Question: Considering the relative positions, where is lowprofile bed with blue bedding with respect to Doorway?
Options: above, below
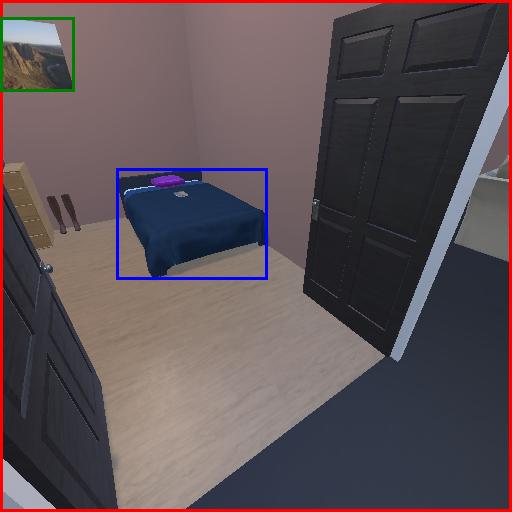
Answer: above